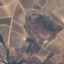
Land use / land cover: PermanentCrop